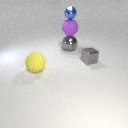
large purple rubber sphere below small blue metal sphere